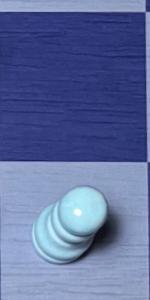
Label: Pawn_White